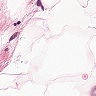
Metastatic tissue present: no